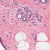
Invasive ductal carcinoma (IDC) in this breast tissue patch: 0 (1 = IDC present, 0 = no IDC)